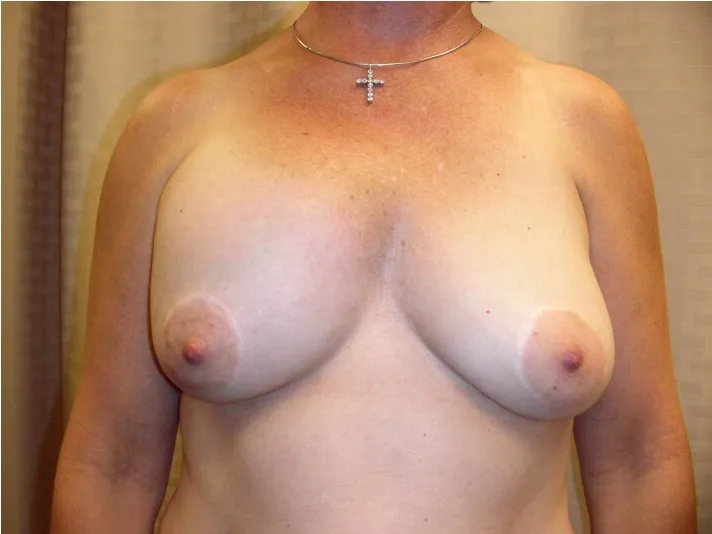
Preoperative image of patient presenting with asymmetry and countour deformity of the right breast.
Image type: medical_photograph (other_medical_photograph)